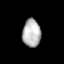
Tissue: lung
Cell type: Smooth muscle cells
Senescence score: 0.5457
Nuclear area (px): 497
Mean DAPI intensity: 181.163